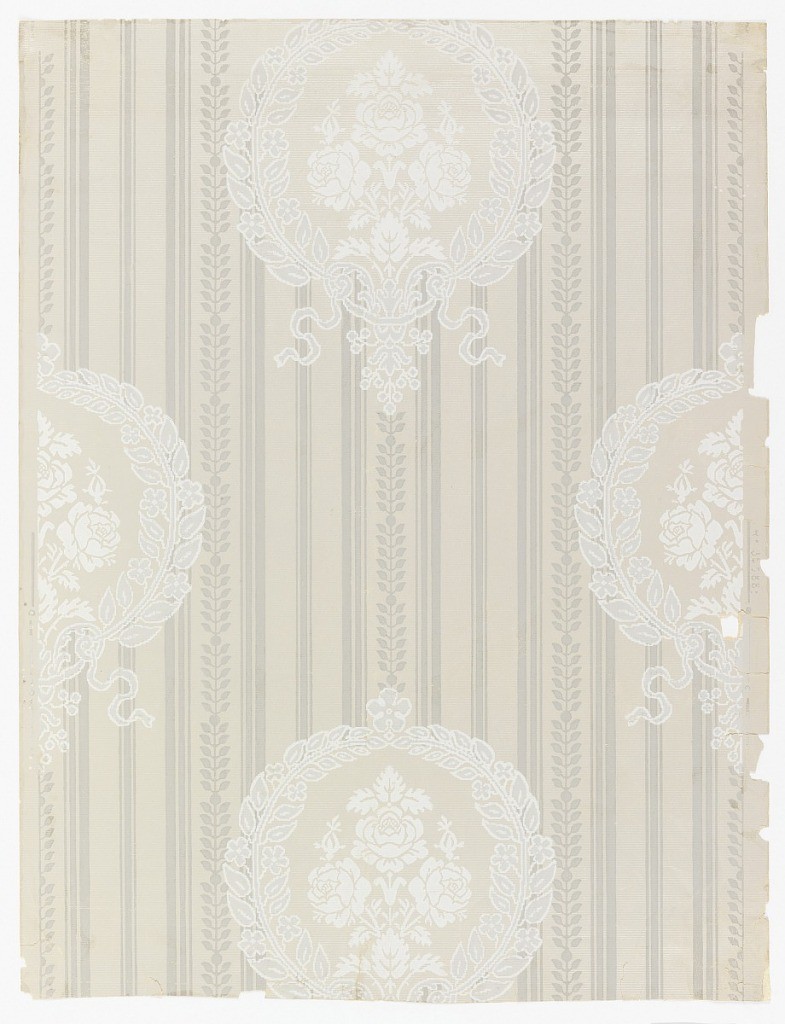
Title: Sidewall
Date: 1885–95
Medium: embossed, mica ground
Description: Full widths, (A) giving one and one-half repeats, (B) one-half repeat. Drop-repeating pattern of floral sprays surrounded by wreaths, with vertical bands composed of wide and narrow stripes and axial foliate bands. Paper embossed with horizontal ribbing. Printed in grays and white, on shiny mica ground.